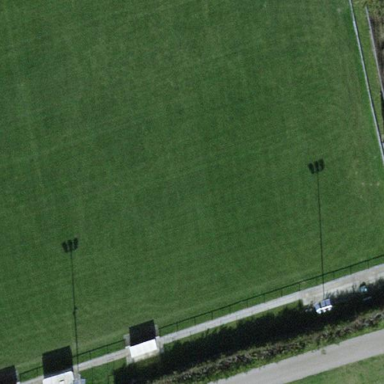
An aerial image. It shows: Soccer pitch designated for leisure and sports activities.